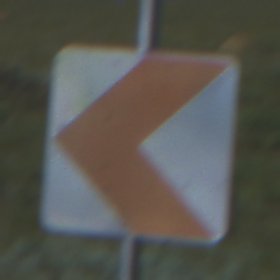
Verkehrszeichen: RichtungstafelnInKurvenKleinRechts
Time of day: Night
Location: Outdoor (Nature)
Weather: PartlyCloudy
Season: NotSpecified
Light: Natural